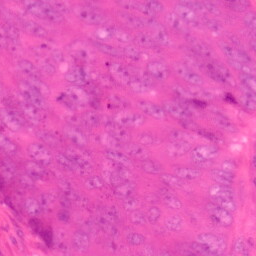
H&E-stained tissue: Colon